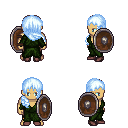
a pixel art fantasy rpg character, male body template, human, tanned skin, green robe, gold greaves, white cyan right-swept hairstyle, maroon shoes, shield, four views (front, back, left, right), 2x2 character sprite sheet, small pixel art, hard edges, no anti-aliasing